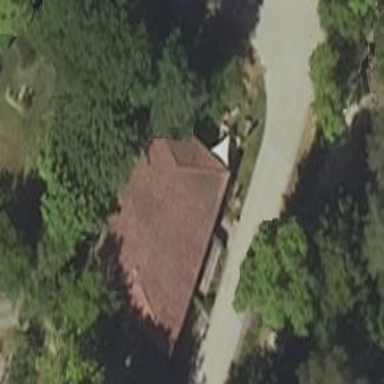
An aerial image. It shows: House with pyramidal roof shape.